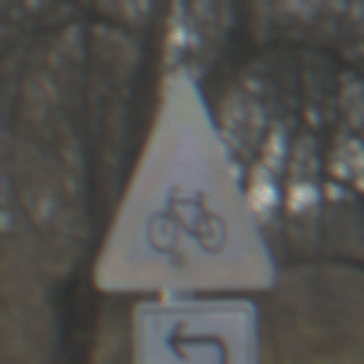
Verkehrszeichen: RadverkehrRechts
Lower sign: RichtungsangabeDurchPfeile2
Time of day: MorningAfternoon
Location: Outdoor (Suburban)
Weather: PartlyCloudy
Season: NotSpecified
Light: Natural